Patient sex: M
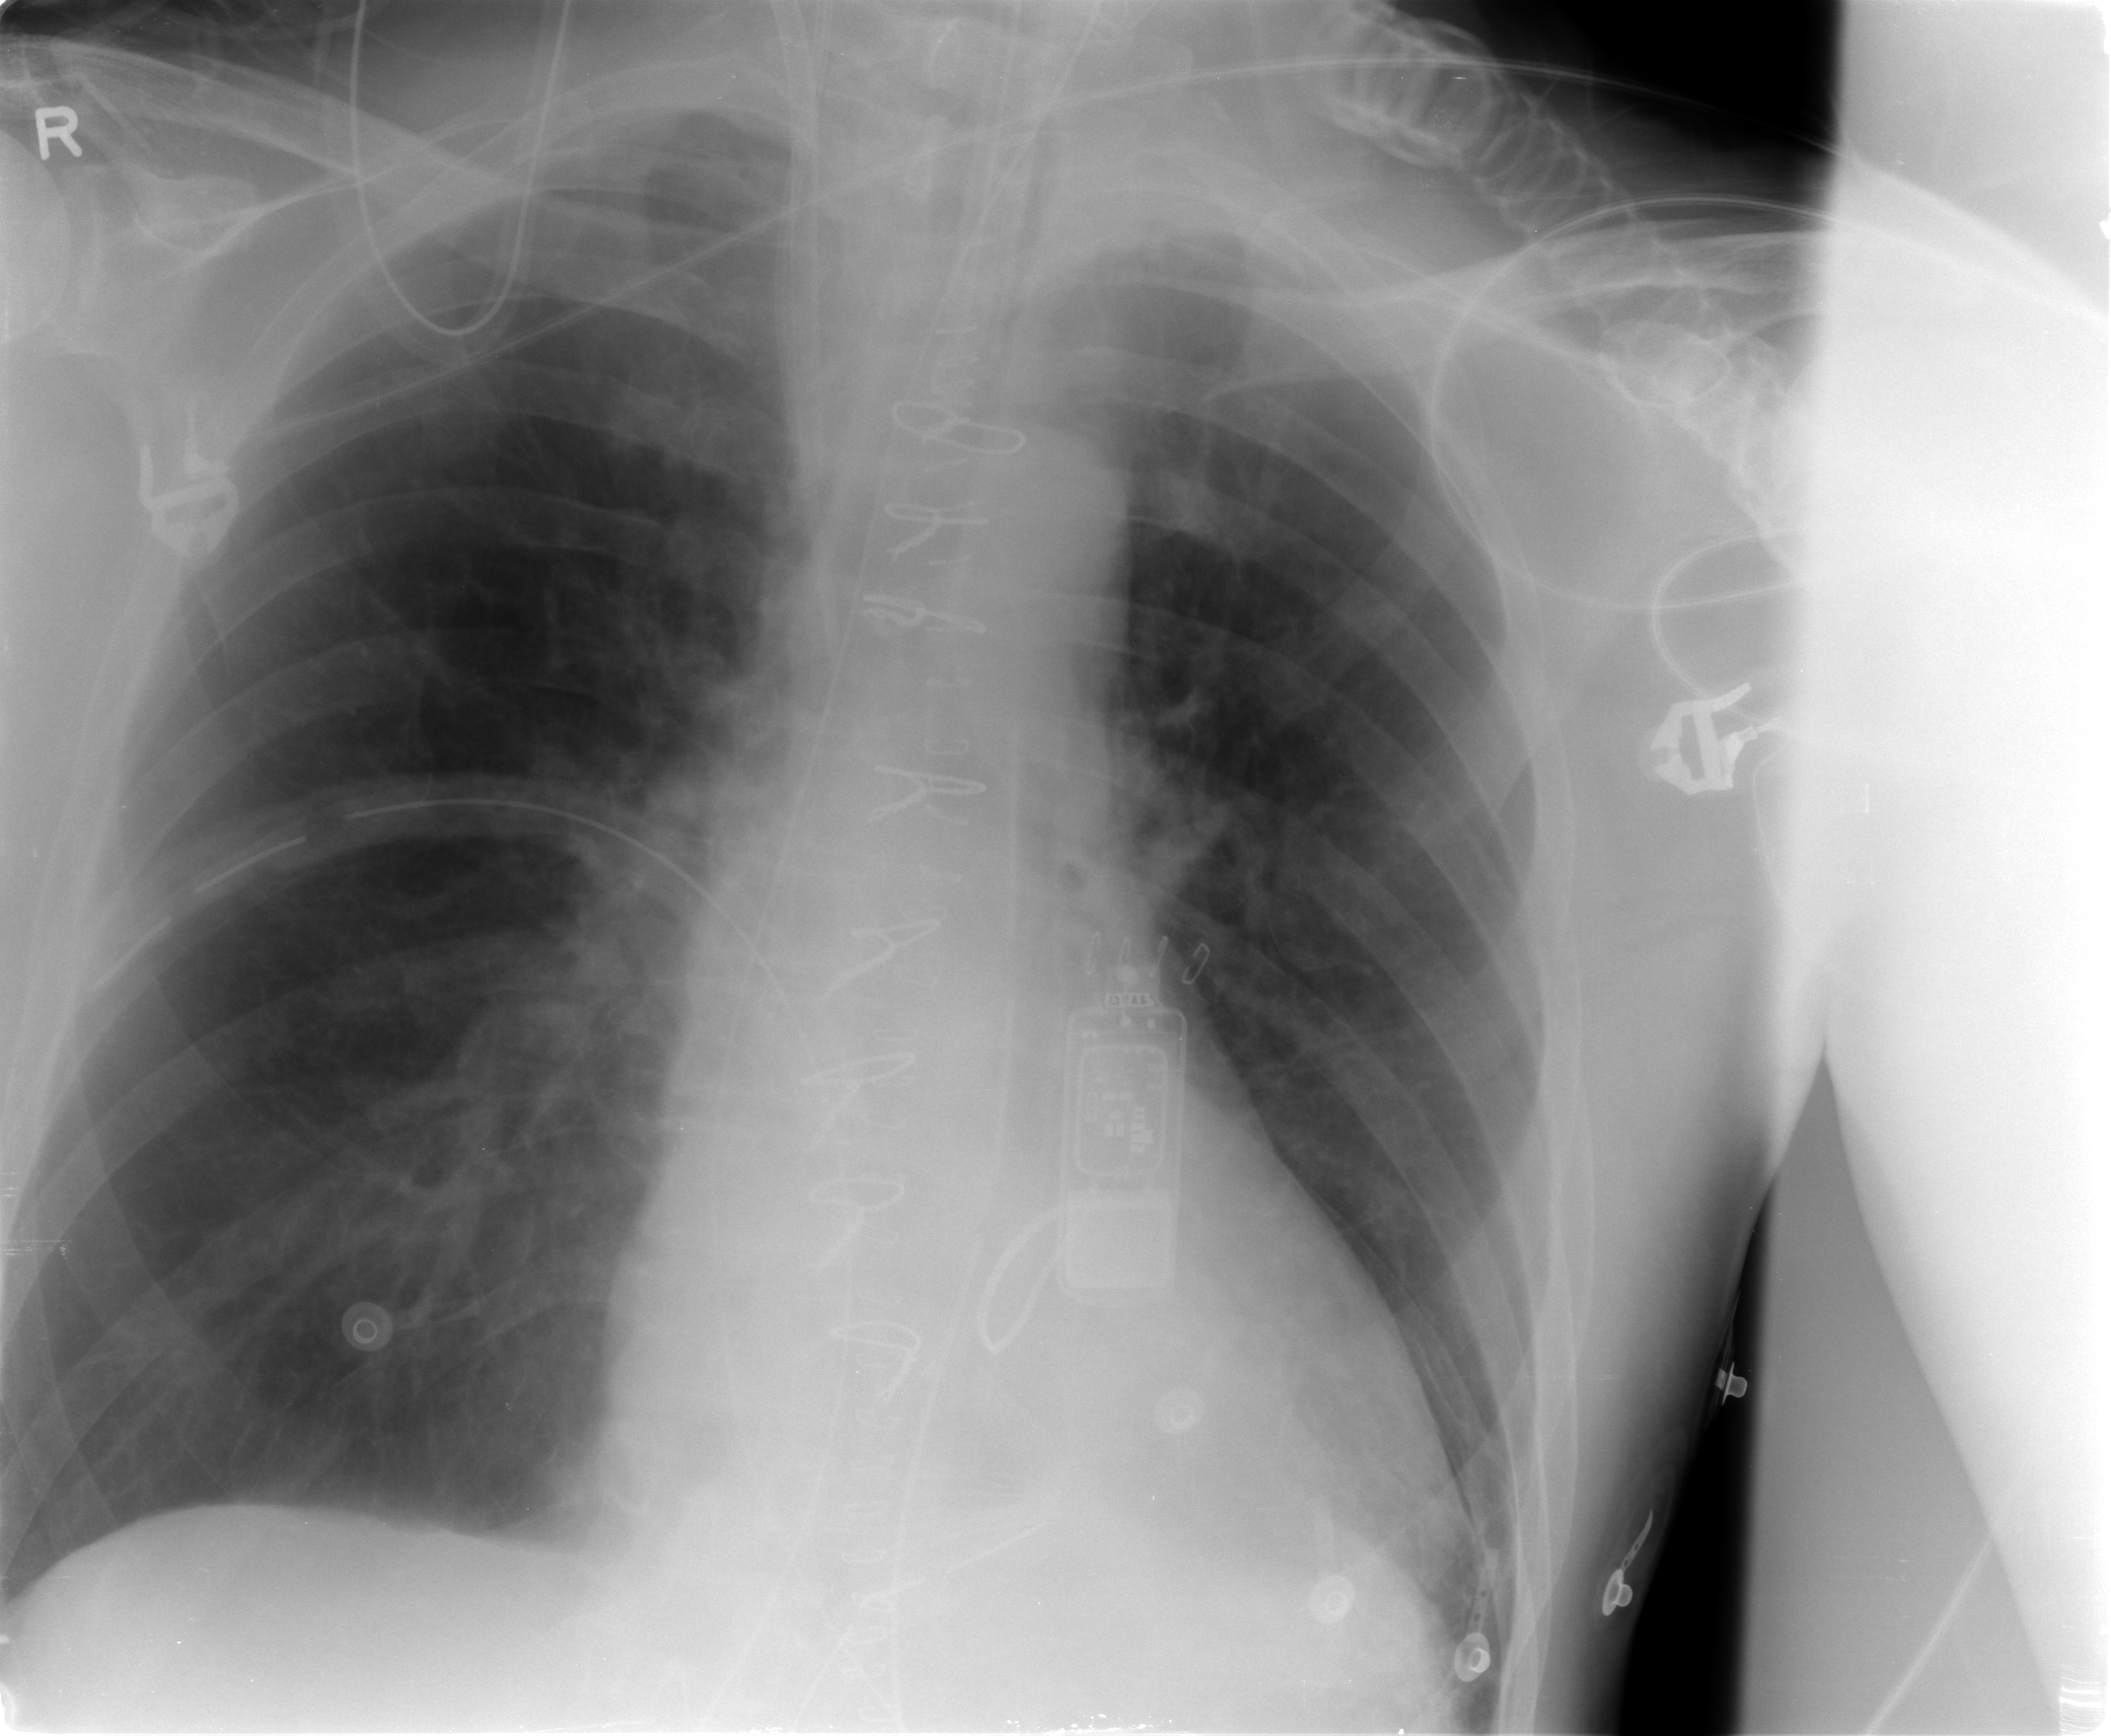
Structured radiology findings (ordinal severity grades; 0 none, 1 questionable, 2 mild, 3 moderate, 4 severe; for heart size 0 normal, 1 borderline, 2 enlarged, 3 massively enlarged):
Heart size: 0
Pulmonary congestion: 2
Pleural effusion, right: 0
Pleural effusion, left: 0
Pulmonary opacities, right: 0
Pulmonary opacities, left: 0
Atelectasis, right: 0
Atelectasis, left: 0